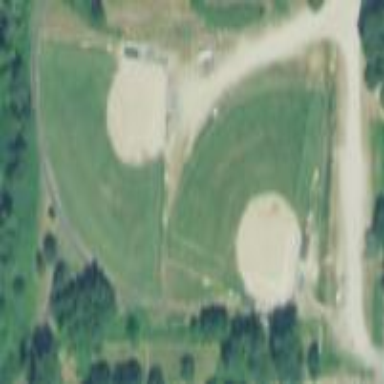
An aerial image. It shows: Sports centre dedicated to baseball and softball activities.